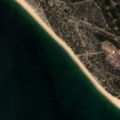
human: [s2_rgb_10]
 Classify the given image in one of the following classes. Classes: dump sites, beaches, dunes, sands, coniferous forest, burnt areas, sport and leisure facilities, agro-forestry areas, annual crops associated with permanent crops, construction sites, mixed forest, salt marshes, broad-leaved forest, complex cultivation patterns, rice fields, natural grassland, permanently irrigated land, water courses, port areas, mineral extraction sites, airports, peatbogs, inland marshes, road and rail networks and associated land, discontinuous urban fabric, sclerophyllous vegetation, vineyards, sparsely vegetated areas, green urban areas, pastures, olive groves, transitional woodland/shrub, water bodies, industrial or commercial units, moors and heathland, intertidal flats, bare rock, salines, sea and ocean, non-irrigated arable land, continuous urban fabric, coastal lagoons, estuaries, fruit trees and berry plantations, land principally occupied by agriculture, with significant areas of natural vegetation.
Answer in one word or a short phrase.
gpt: continuous urban fabric